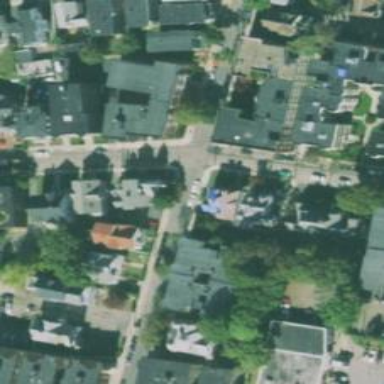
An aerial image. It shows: Residential road with asphalt surface and separate sidewalk.